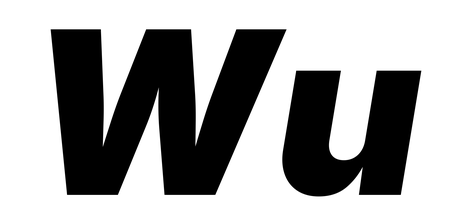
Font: Inter-Italic_Black_Italic